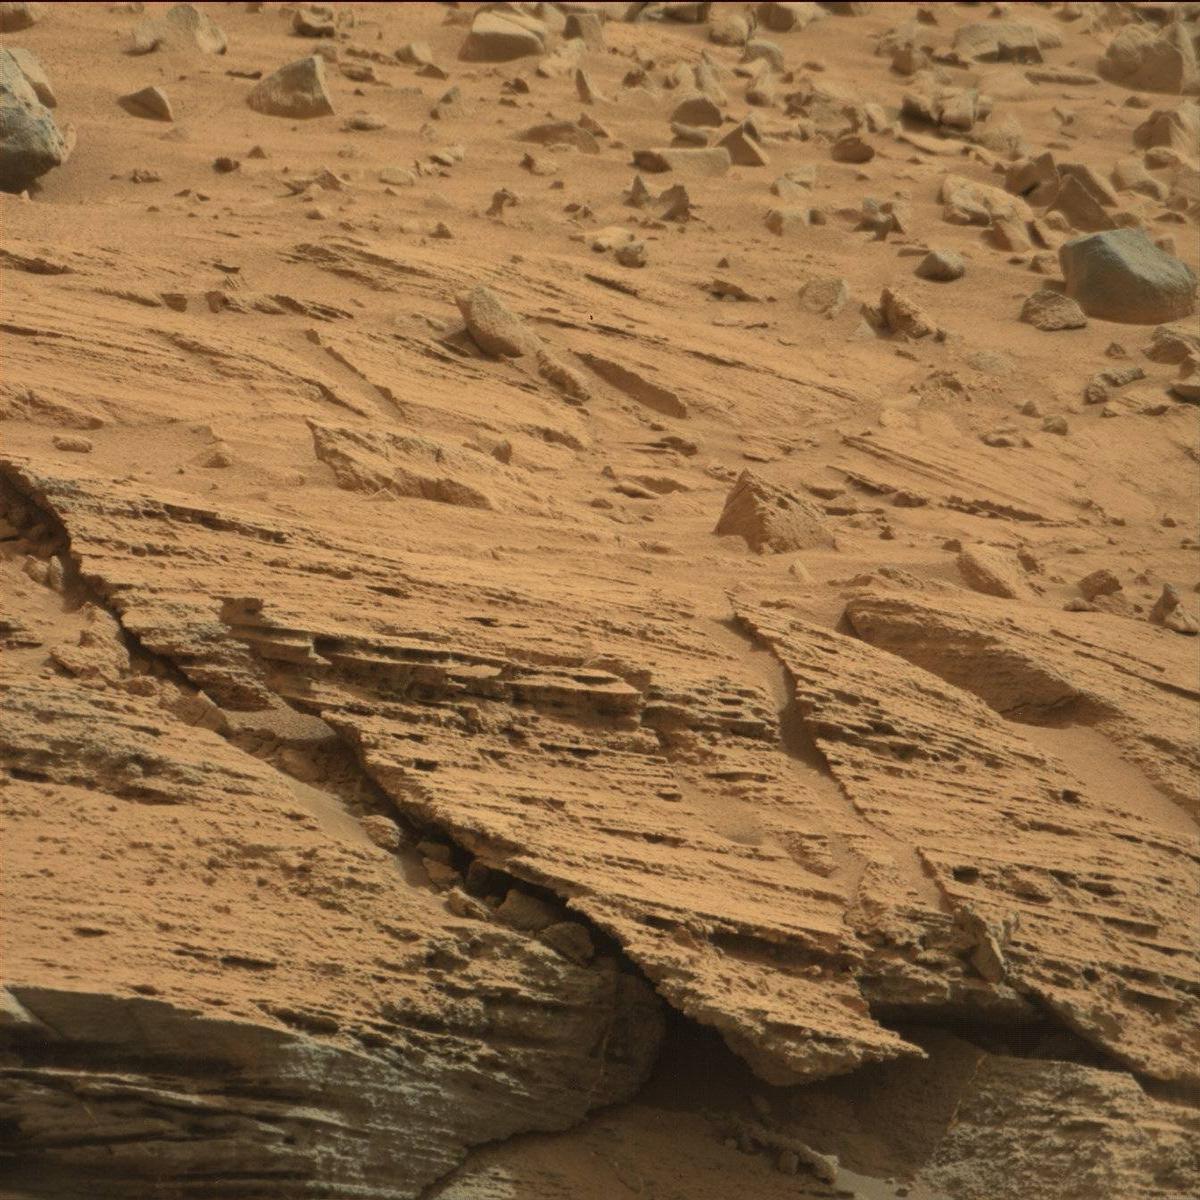
Terrain classes present: Bedrock, Sand / Soil